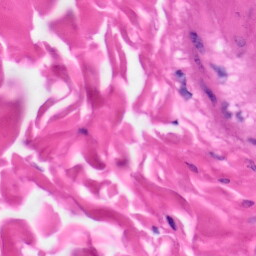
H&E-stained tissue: Skin